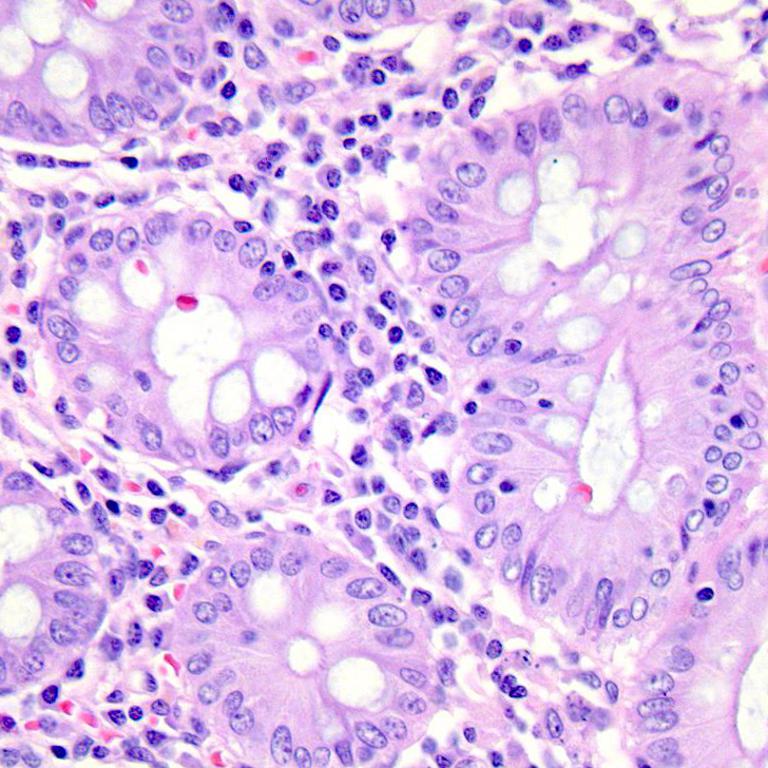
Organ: colon
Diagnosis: benign